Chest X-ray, PA view. Patient: 67 years old, sex M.
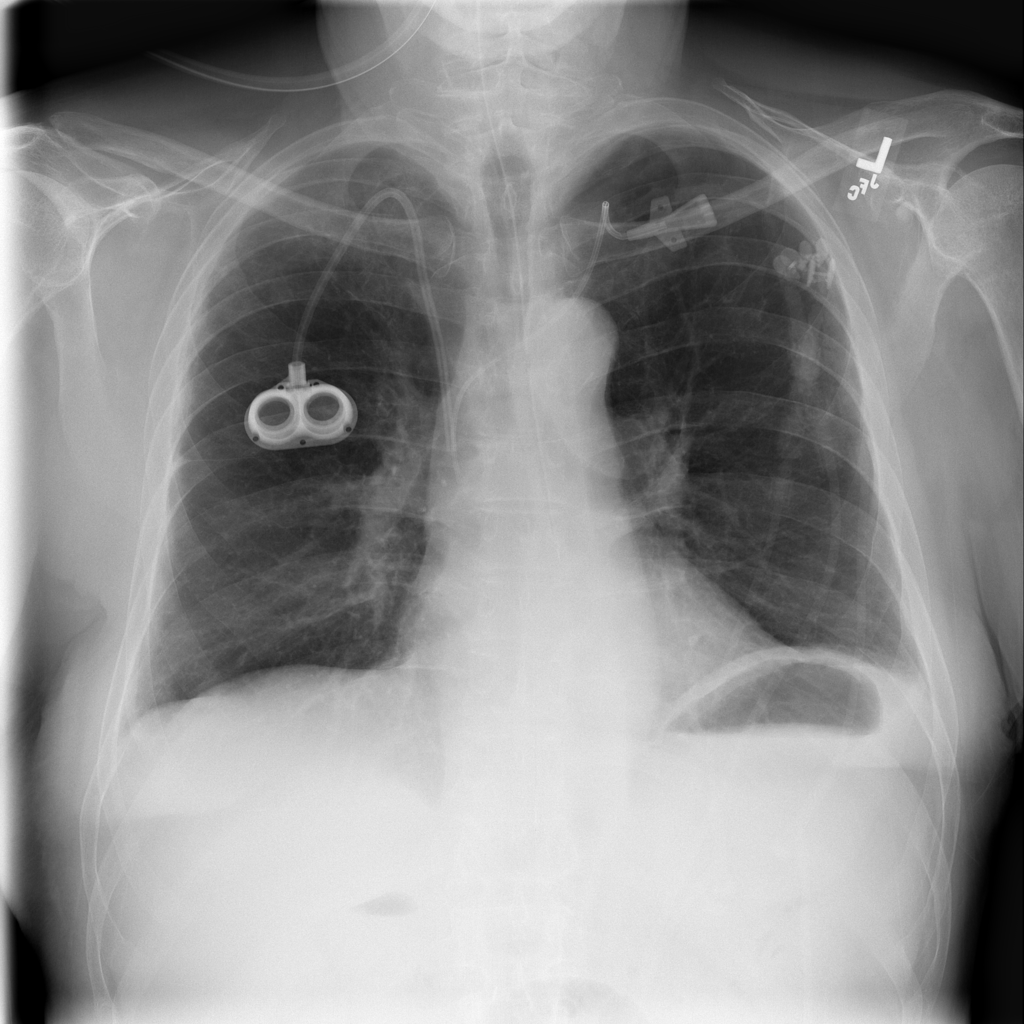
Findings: No Finding